九年级 · 解析几何
如图是一个二次函数的图象, 顶点是原点 $O$, 且过点 $A(2,1)$. 求出二次函数的解析式.

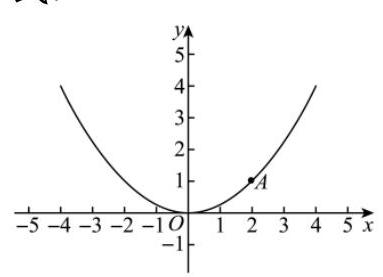
答案:  $y=\frac{1}{4} x^{2}$

解析: 根据顶点是原点 $O$, 可设二次函数的解析式为 $y=a x^{2}$, 把点 $A(2,1)$ 代入求出完整解析式即可.

【详解】解: $\because$ 二次函数的图象, 顶点是原点 $O$,

$\therefore$ 设二次函数的解析式为 $y=a x^{2}$,

$\therefore$ 把点 $A(2,1)$ 代入得 $4 a=1$,

解得: $a=\frac{1}{4}$,

$\therefore$ 二次函数的解析式为 $y=\frac{1}{4} x^{2}$.

【点睛】本题考查了求二次函数解析式, 根据顶点是原点 $O$, 设二次函数的解析式为 $y=a x^{2}$是解题的关键.